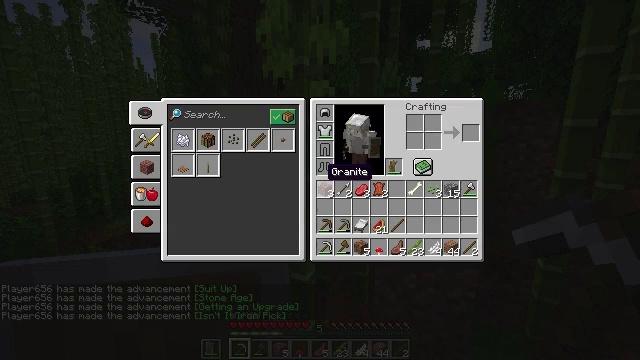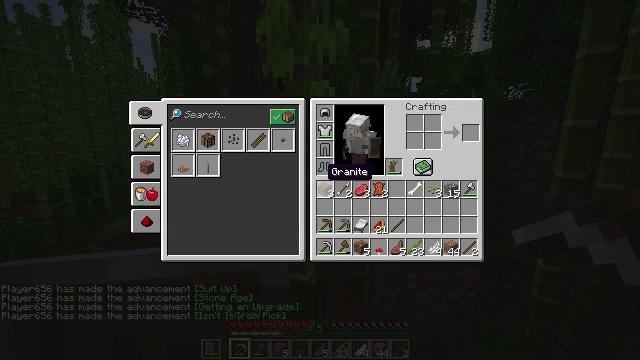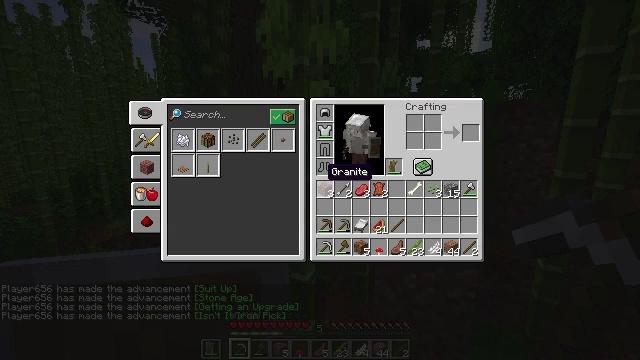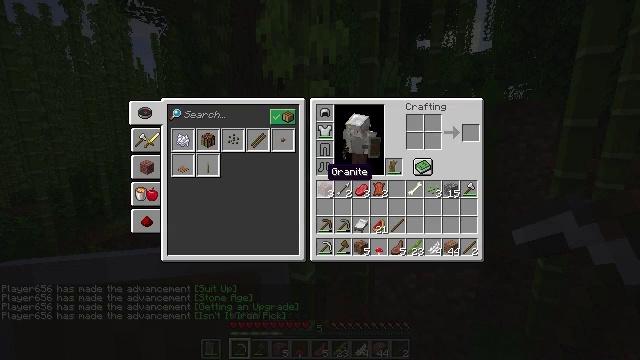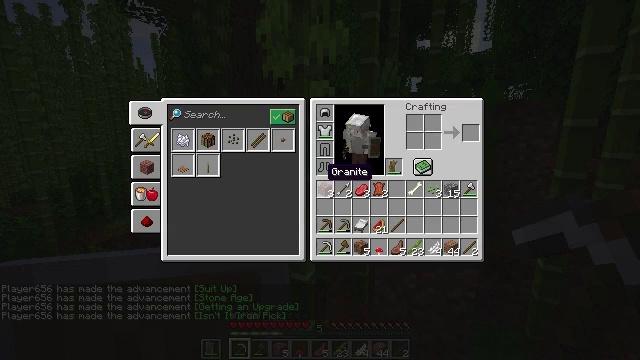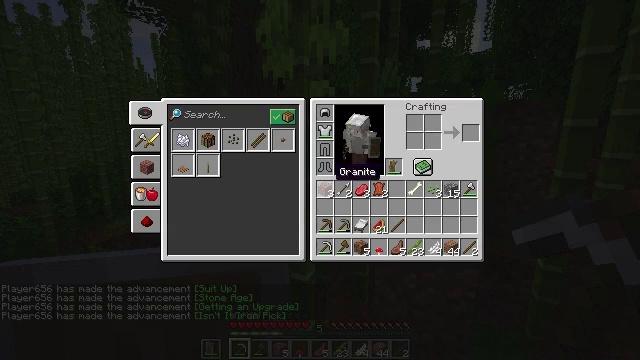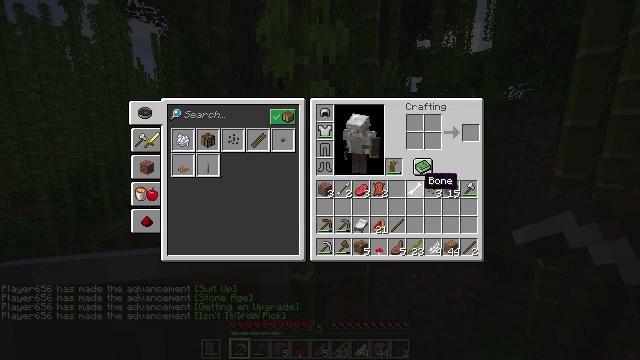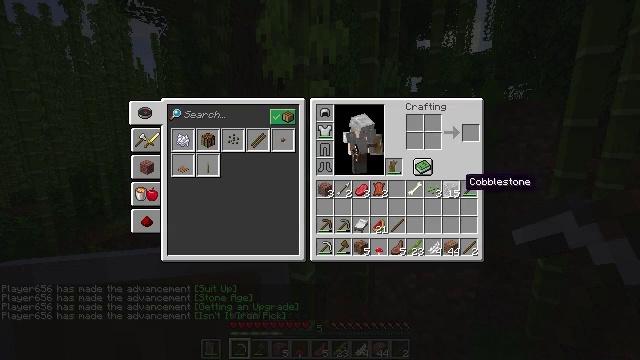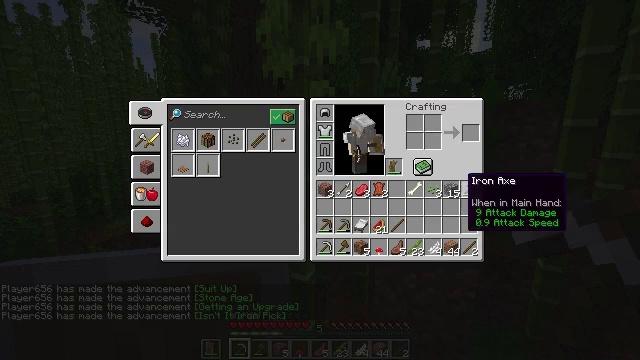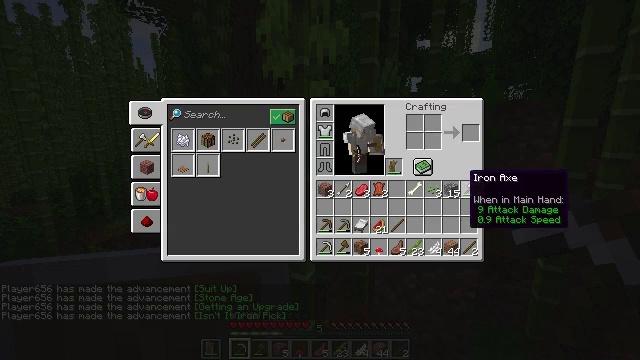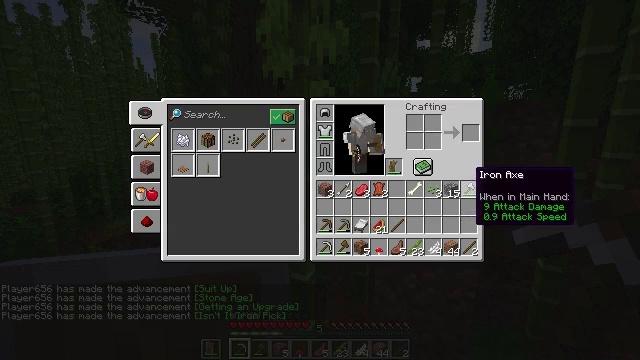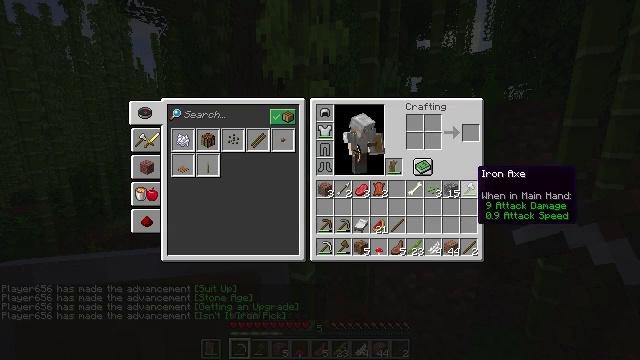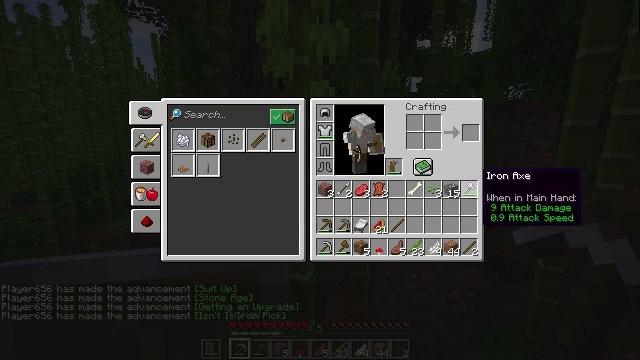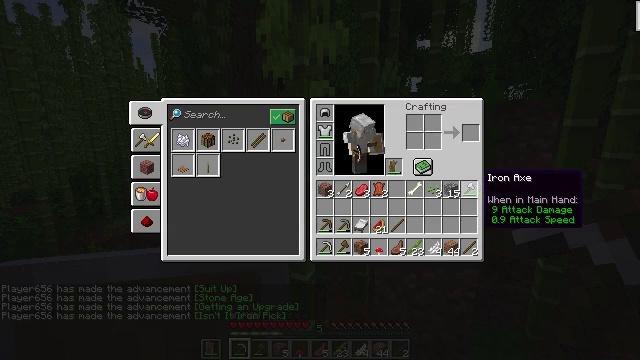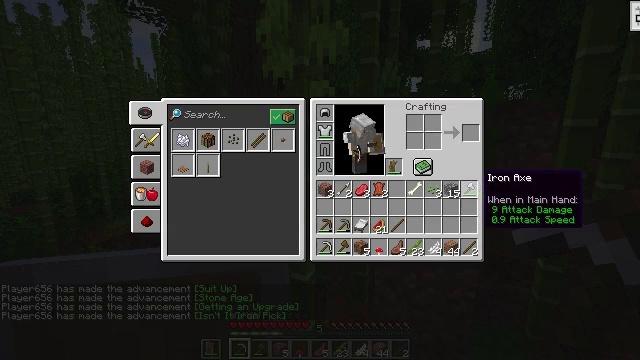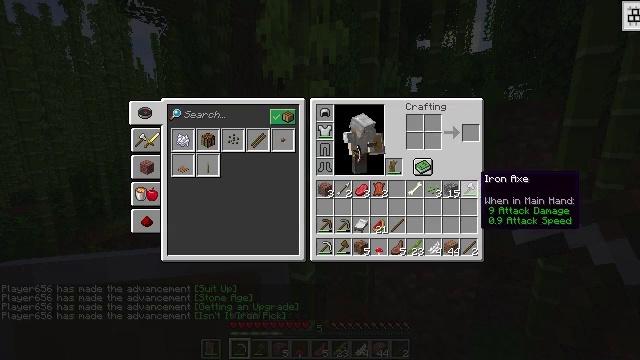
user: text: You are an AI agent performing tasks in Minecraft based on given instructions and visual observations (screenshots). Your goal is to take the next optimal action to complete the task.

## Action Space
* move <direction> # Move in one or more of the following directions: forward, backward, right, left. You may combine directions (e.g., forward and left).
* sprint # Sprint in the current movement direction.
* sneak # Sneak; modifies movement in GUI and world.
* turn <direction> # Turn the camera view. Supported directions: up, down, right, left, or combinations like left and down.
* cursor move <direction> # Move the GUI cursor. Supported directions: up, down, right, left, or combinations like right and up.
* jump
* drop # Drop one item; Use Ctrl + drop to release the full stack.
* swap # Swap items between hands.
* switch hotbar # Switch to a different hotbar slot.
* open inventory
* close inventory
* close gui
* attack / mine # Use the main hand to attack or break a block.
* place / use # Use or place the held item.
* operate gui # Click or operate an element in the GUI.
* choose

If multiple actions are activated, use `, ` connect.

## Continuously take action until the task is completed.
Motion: motion action
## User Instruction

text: Harvest bamboo from the farm.
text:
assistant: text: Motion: no_op
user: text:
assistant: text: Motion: no_op
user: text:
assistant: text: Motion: no_op
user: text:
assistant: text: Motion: no_op
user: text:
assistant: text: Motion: cursor move right
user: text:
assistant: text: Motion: cursor move right and down
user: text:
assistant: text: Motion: cursor move right
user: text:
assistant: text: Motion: no_op
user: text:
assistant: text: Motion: no_op
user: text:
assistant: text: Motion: no_op
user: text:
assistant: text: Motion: no_op
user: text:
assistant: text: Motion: no_op
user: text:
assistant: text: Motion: no_op
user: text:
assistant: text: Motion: no_op
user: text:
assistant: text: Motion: no_op
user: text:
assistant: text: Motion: no_op
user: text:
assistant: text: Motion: no_op
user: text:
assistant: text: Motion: no_op
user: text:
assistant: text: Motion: switch to hotbar 2
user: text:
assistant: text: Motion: switch to hotbar 2
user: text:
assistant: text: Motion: no_op
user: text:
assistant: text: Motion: no_op
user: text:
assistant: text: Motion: no_op
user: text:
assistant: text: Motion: close inventory
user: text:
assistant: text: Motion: no_op
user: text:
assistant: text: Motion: no_op
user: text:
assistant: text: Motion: no_op
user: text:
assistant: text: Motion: switch to hotbar 2
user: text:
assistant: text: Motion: switch to hotbar 2
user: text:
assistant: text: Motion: no_op